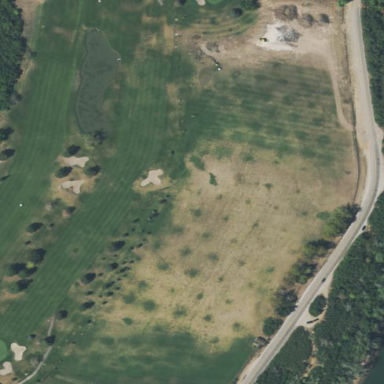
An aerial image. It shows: Grassy area used as driving range for golf.